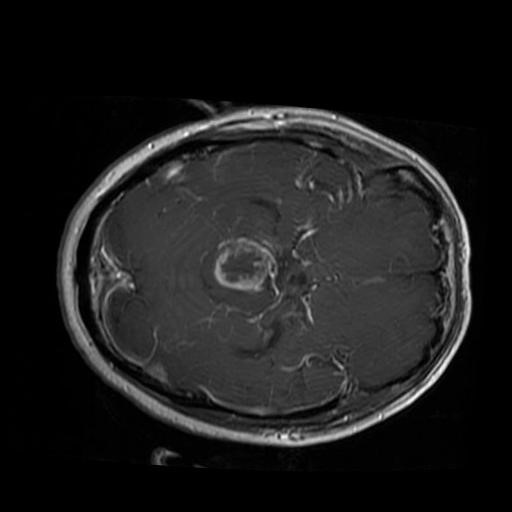
Label: brain_glioma